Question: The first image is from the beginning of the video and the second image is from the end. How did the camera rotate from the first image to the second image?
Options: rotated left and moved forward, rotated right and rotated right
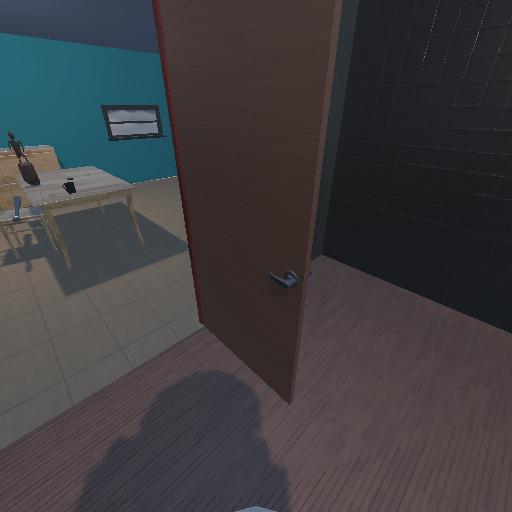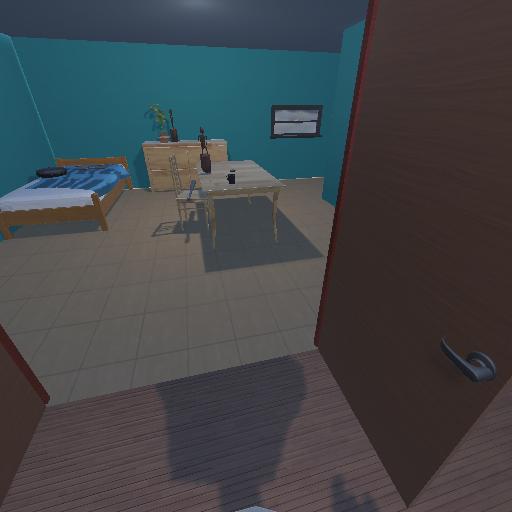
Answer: rotated left and moved forward